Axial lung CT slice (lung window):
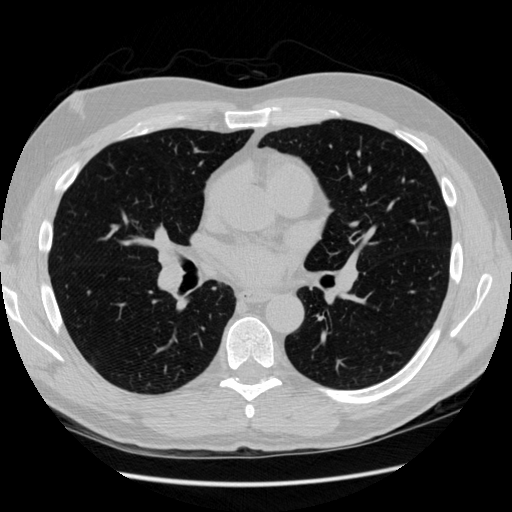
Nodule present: no